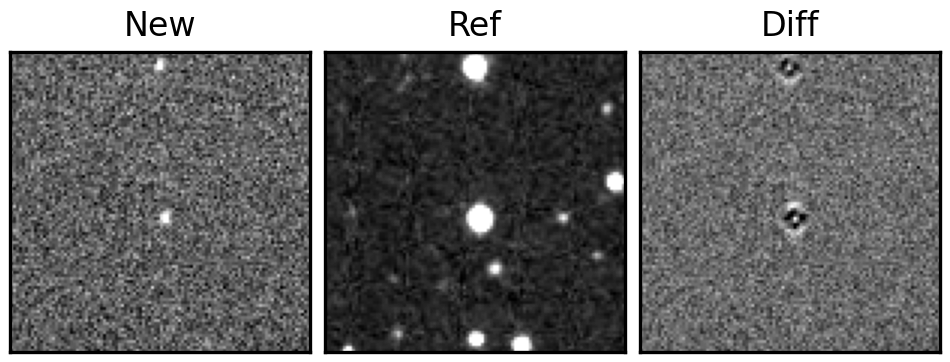
Label: bogus